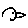
Label: bird